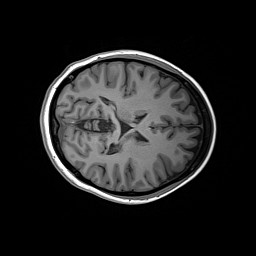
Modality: T1w
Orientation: axial
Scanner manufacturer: siemens
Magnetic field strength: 3 T
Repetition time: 2.2 s
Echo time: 0.00244 s